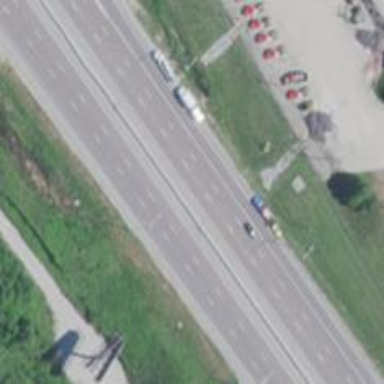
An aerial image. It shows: Trunk highway.